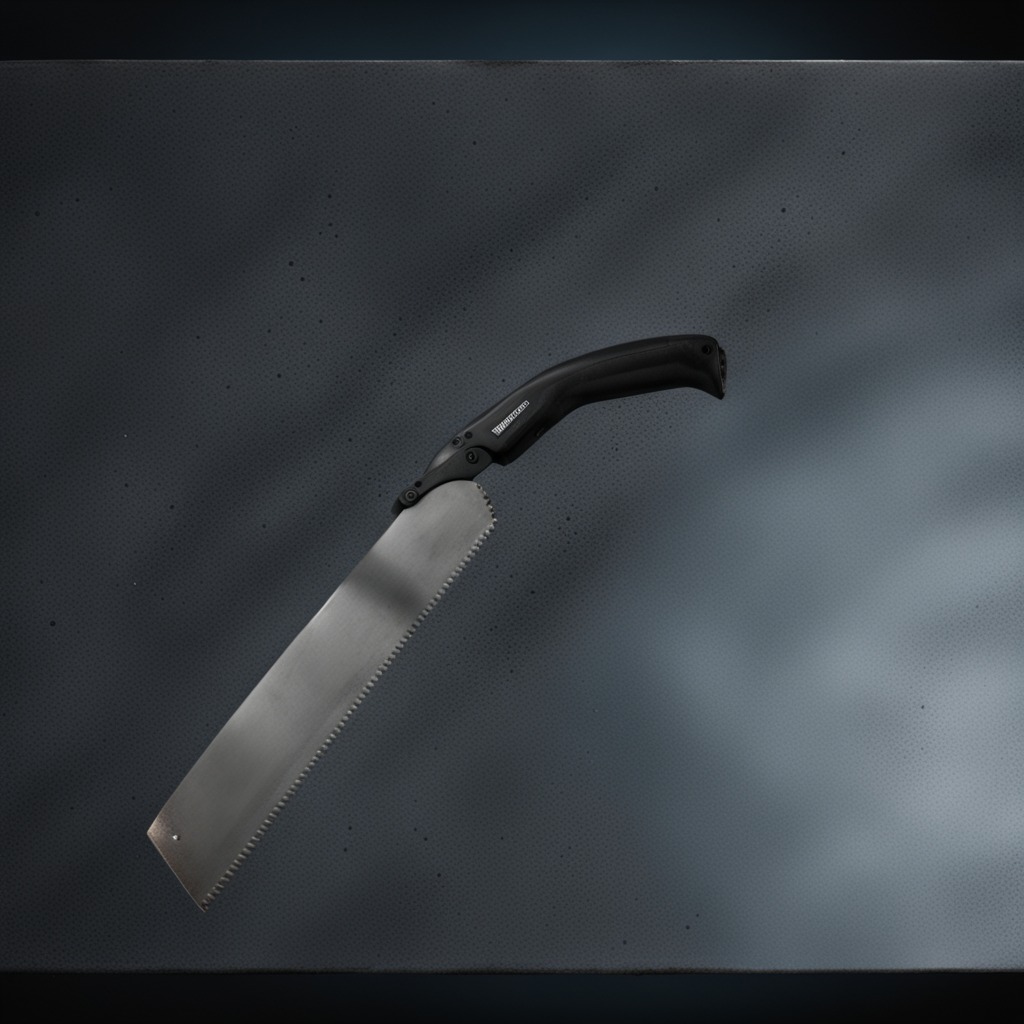
A metal saw lies on a clean granite table inside a workshop at night.